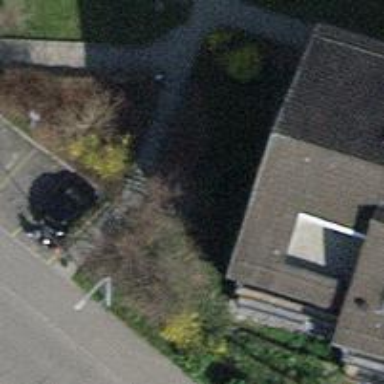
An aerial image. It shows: Road with steps.